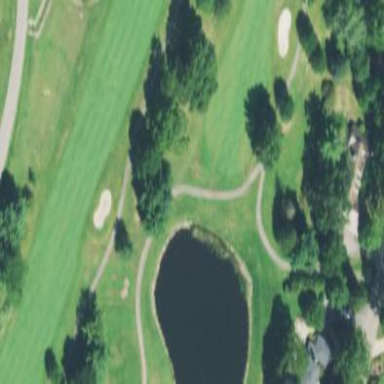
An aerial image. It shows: Scenic golf fairway.